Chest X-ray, PA view. Patient: 42 years old, sex M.
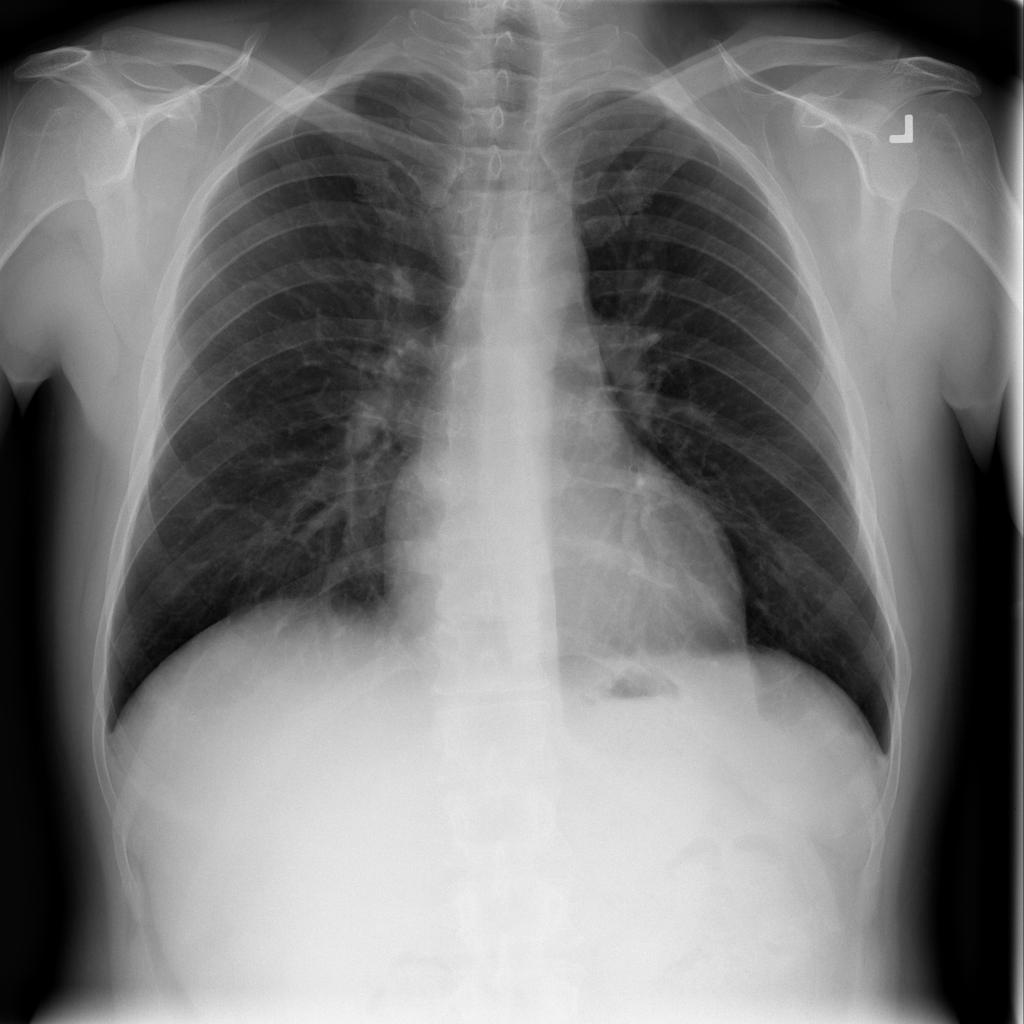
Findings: No Finding